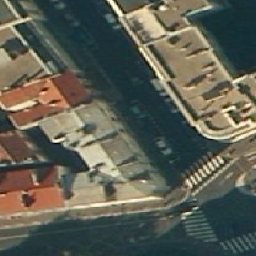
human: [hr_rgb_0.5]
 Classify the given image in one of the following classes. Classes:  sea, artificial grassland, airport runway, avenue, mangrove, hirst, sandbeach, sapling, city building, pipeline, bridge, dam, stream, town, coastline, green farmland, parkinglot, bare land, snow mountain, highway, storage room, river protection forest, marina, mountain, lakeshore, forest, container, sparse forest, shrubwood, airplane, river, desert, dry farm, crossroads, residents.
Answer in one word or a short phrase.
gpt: city building